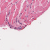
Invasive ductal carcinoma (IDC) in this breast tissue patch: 0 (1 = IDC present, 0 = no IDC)